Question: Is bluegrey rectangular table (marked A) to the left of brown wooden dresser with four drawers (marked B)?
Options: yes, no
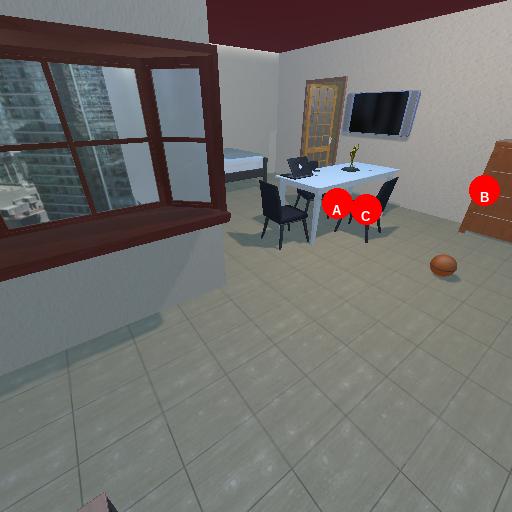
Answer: yes